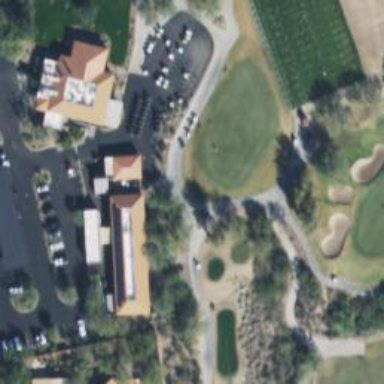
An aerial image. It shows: Service road used as golf cart path.